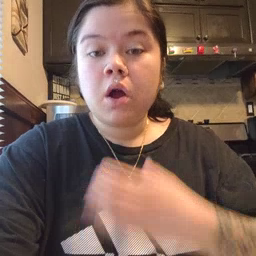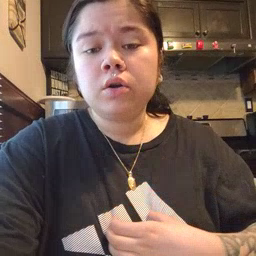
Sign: hungry